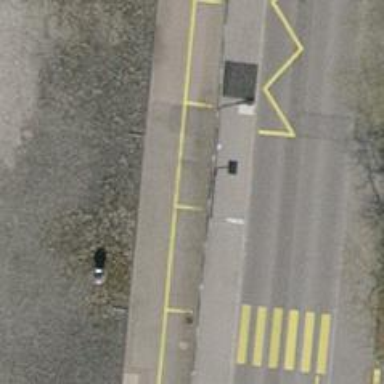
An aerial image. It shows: Platform for public transport. The platform is located by the road.